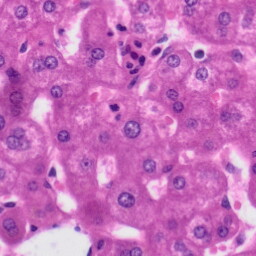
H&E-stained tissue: Liver